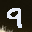
Label: 9